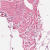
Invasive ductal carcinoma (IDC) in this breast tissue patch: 0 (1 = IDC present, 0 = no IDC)